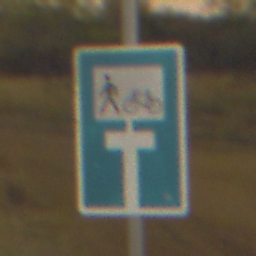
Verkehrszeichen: SackgasseRadverkehrFussgaengerDurchlaessig
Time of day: Night
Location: Outdoor (Nature)
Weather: Clear
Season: NotSpecified
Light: Natural